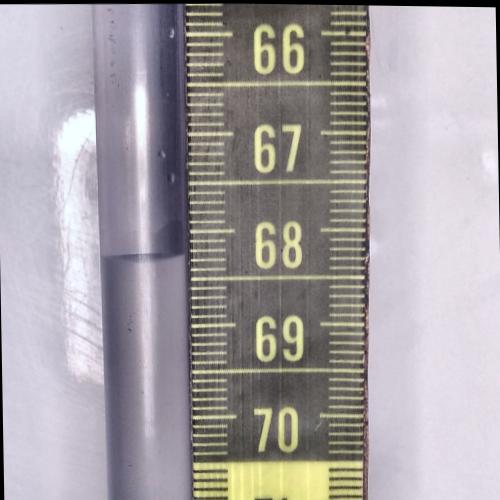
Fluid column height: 68.2 cm